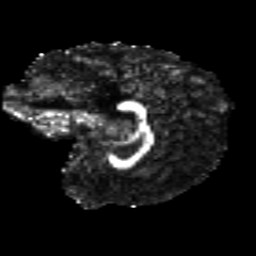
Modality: FA
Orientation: sagittal
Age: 28
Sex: female
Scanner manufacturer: siemens
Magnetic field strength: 3 T
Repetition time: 8.8 s
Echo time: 0.085 s